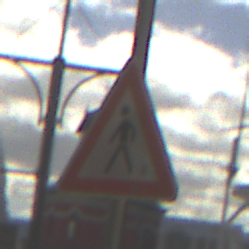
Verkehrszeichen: FussgaengerRechts
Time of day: MorningAfternoon
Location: Outdoor (Urban)
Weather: PartlyCloudy
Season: NotSpecified
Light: Natural